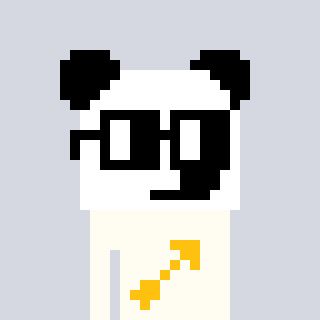
a pixel art character with square black glasses, a panda-shaped head and a grayscale-colored body on a cool background